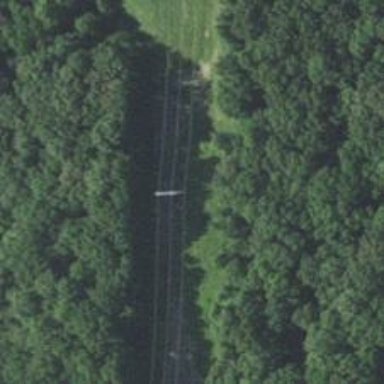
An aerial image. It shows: H-frame power tower with distinctive design.